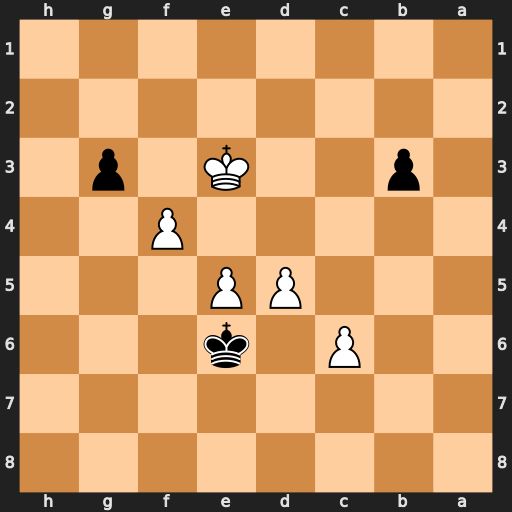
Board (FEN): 8/8/2P1k3/3PP3/5P2/1p2K1p1/8/8
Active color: b
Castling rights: -
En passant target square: -
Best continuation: Ke7 c7 Kd7